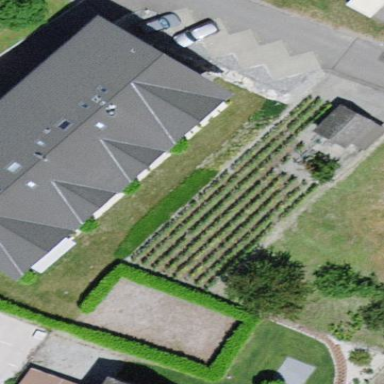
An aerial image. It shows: Vineyard where grapes are grown.